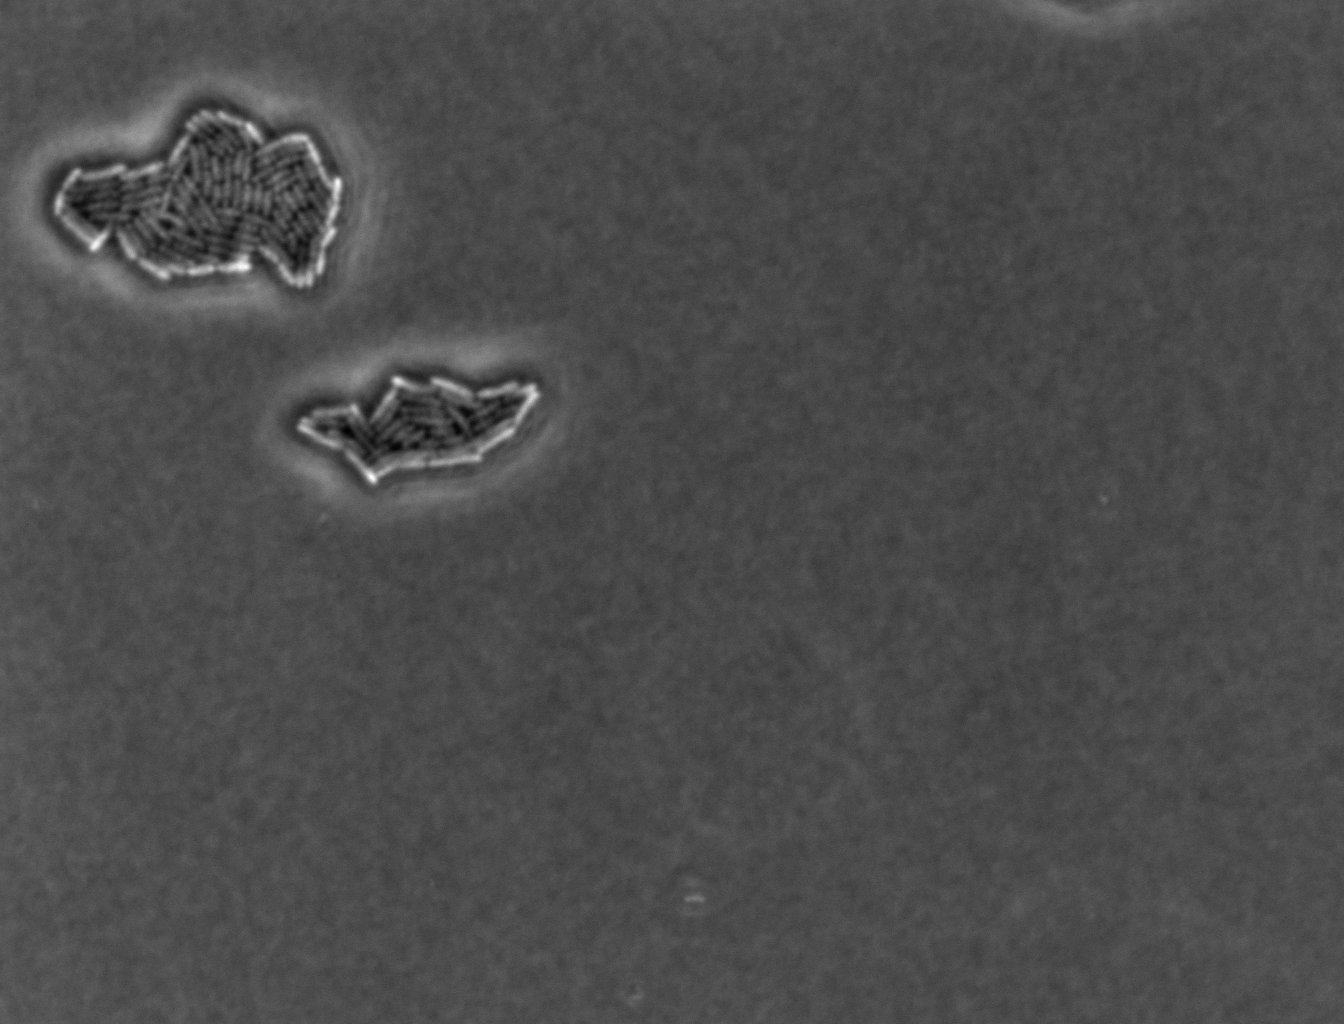
Phase contrast microscopy, 60x objective, 3 h incubation, 1.5% agar